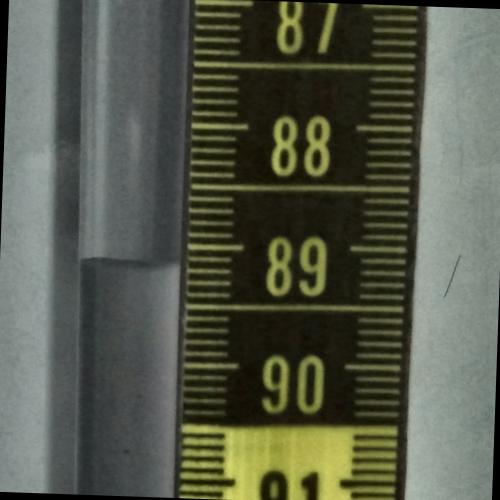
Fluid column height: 89.1 cm